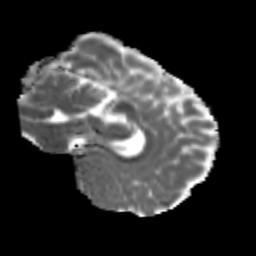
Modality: MD
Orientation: sagittal
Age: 21
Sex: male
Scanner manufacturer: siemens
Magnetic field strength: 3 T
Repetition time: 3.5 s
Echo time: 0.113 s